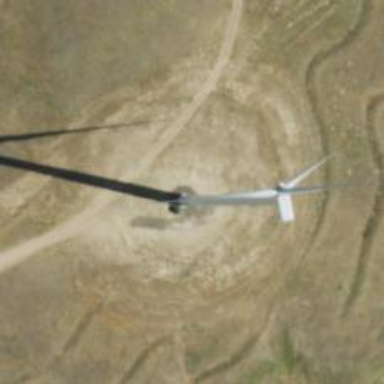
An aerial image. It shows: Wind turbine generator that utilizes wind as its source for generating electricity. It is of the horizontal axis type.